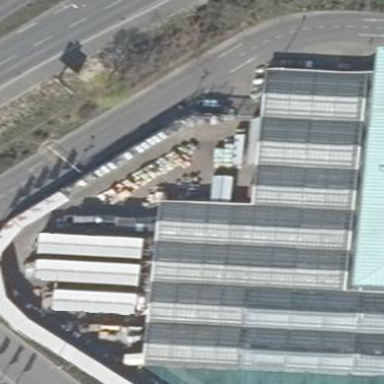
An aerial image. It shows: View of roof of building.